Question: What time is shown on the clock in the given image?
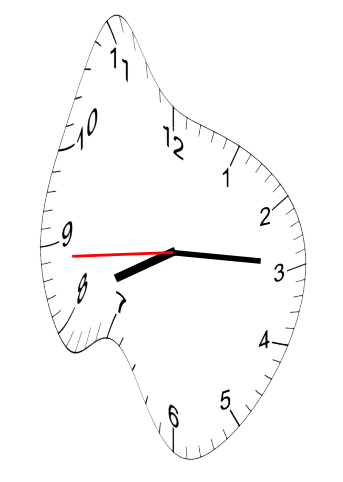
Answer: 08:14:44